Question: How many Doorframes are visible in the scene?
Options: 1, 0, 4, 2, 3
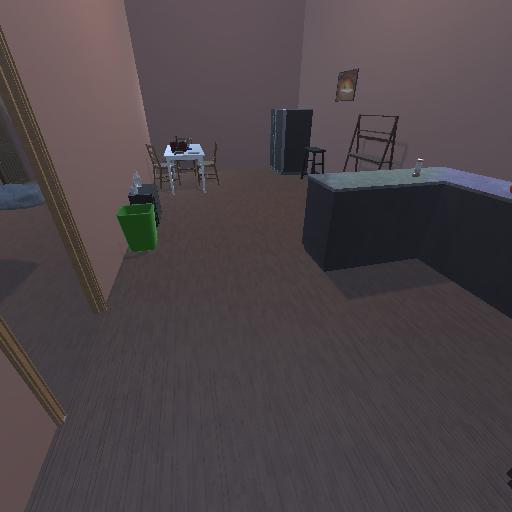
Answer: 1